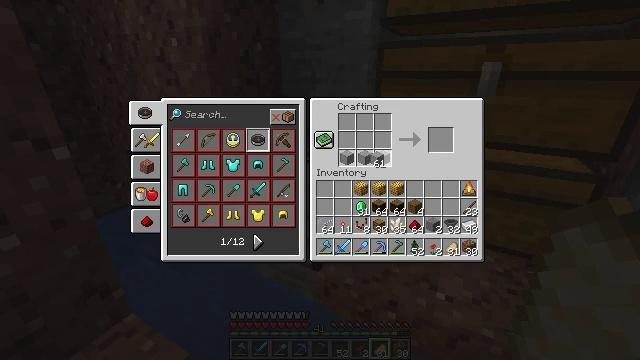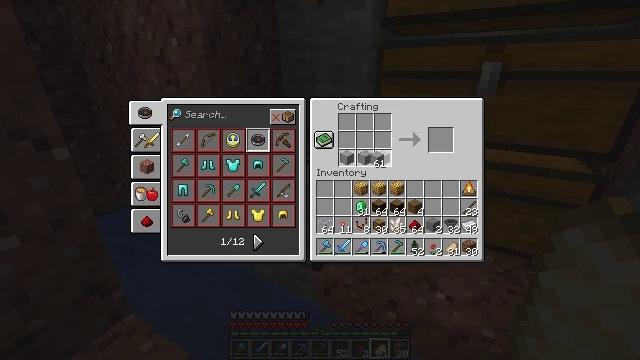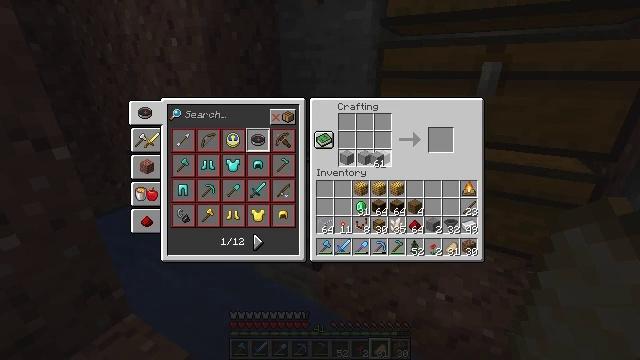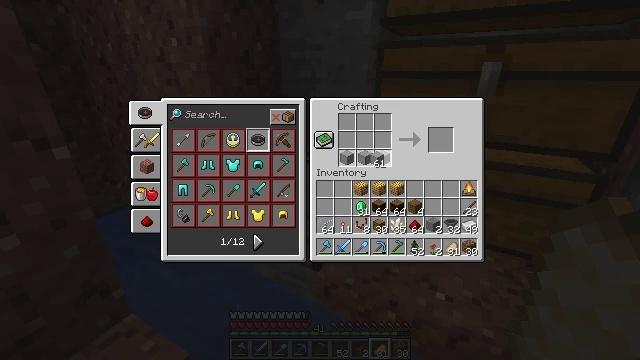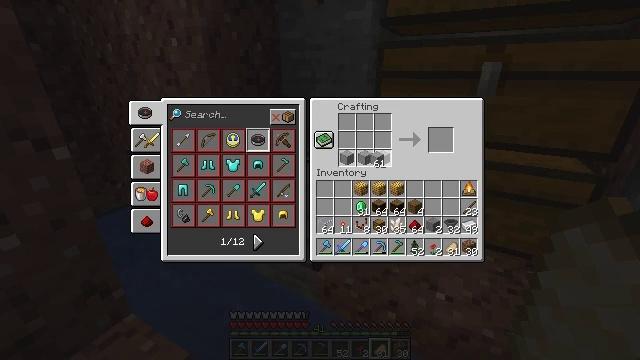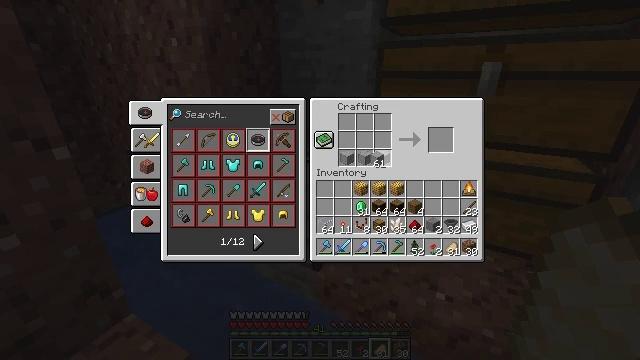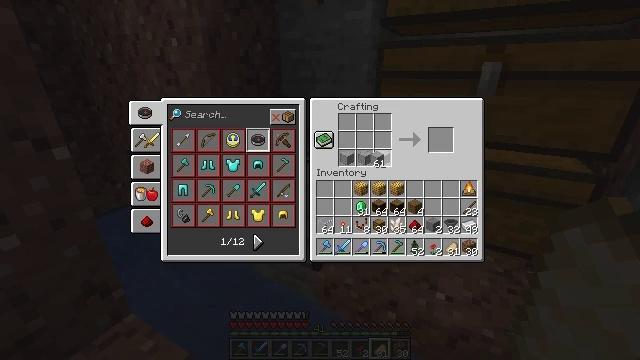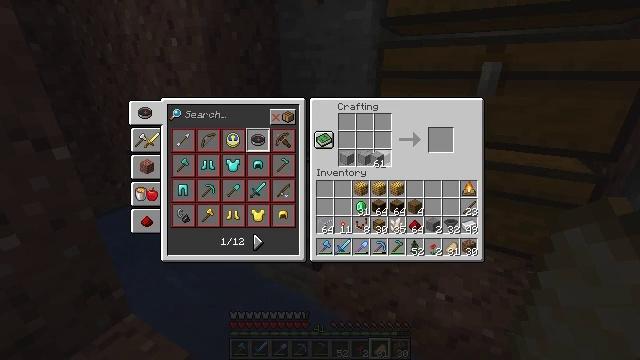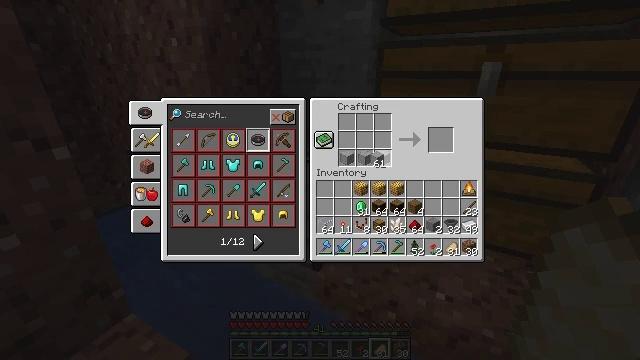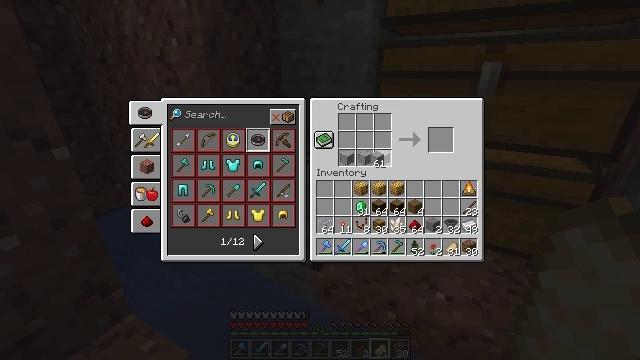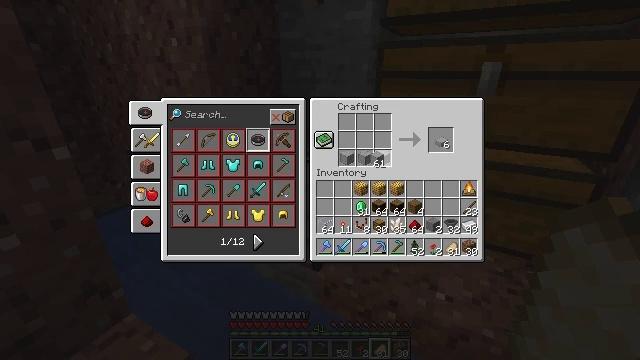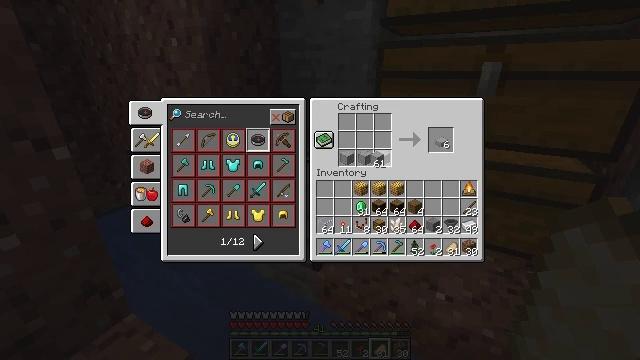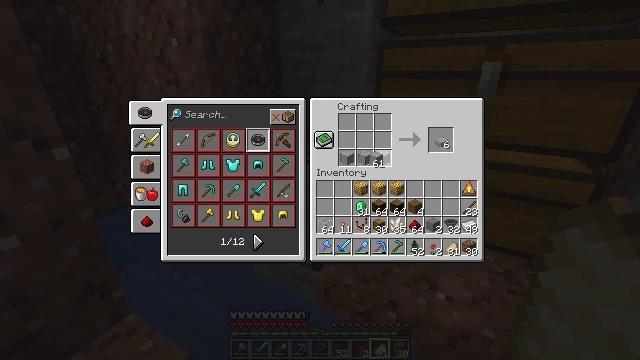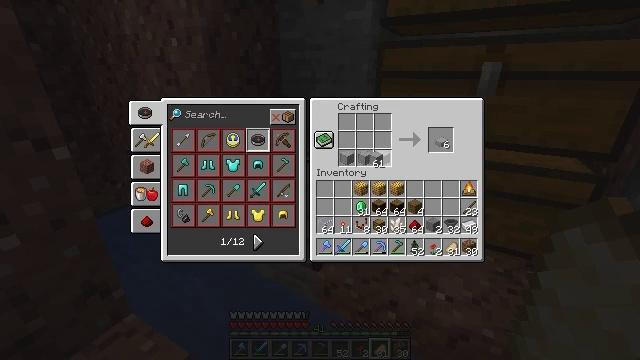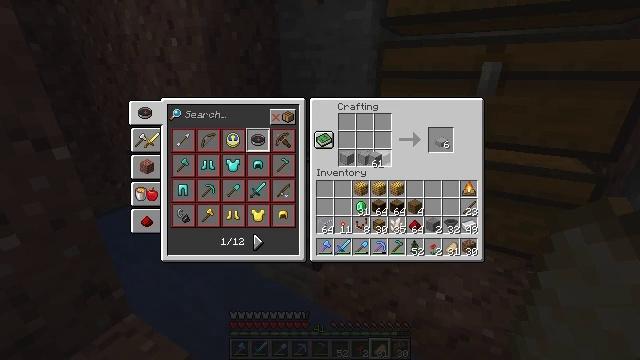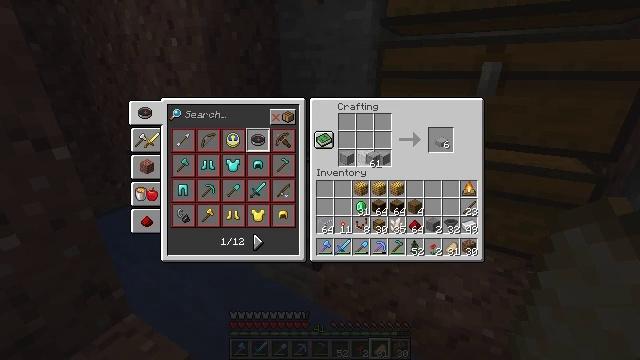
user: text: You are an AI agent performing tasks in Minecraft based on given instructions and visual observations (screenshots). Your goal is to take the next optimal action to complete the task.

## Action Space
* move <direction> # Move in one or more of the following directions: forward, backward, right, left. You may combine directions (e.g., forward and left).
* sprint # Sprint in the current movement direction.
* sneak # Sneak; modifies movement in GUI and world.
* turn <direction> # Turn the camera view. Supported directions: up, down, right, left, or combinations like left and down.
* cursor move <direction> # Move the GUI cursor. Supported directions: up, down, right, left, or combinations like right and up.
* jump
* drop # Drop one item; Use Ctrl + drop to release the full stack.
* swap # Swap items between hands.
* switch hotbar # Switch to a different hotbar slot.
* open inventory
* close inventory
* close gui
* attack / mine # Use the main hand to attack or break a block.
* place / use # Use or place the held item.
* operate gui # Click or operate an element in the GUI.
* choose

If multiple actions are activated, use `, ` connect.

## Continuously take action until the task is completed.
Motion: motion action
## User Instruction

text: Use the crafting table to craft a smooth stone slab.
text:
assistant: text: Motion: choose
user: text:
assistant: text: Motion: choose
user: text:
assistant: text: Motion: choose
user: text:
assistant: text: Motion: choose
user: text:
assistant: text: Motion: no_op
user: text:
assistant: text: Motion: no_op
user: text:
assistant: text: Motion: no_op
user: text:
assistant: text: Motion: no_op
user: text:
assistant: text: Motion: no_op
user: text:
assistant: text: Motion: no_op
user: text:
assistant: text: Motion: no_op
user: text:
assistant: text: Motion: no_op
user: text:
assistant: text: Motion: no_op
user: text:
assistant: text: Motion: no_op
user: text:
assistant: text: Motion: no_op
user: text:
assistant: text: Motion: no_op
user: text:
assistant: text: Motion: no_op
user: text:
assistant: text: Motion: cursor move left
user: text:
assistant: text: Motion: no_op
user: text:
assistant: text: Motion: no_op
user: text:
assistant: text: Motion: no_op
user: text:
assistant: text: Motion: no_op
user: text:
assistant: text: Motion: no_op
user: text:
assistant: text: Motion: no_op
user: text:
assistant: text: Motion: no_op
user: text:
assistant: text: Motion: no_op
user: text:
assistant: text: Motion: no_op
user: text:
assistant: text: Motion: no_op
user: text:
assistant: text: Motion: no_op
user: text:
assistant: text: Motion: no_op